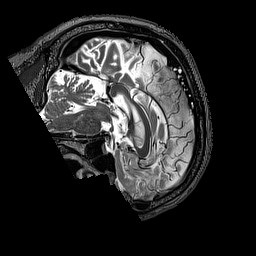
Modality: T2w
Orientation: sagittal
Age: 55
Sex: male
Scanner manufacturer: siemens
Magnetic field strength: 3 T
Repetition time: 3.2 s
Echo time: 0.567 s